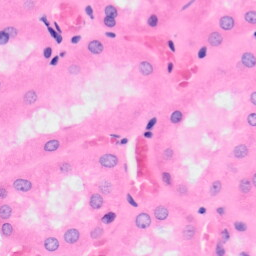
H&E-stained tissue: Kidney